Question: My application for sends and receives data from/to my phone - basically a 2-way communication through the API.
I am trying to take a file from my phone and when it's uploaded do something with it, (play it for example if it's an audiofile).
But when I upload the file on my phone and then I list the pushes on my computer and get that exact push, the file-URLL is restricted.
I got following XML error-response showing "Access Denied" as message:

> 403: Forbidden
How would I approach this?
Here is the code for the application:
'''
def play_sound(url):
#open the url and then write the contents into a local file
open("play.mp3", 'wb').write(urlopen(url))
#playsound through the playsound library
playsound("play.mp3", False)
pb = pushbullet.Pushbullet(API_KEY, ENCRYPTION_PASSWORD)
pushes = pb.get_pushes()
past_pushes = len(pushes)
while True:
time.sleep(3)
# checks for new pushes on the phone and then scans them for commands
pushes = pb.get_pushes()
number_pushes = len(pushes) - past_pushes
if number_pushes != 0:
past_pushes = (len(pushes) - number_pushes)
try:
for i in range(number_pushes):
push = pushes[i]
push_body = push.get("body")
if push_body is not None:
play = False
if push_body == "play":
play = True
elif play:
#only runs if the user has asked to play something
#beforehand
play = False
url = push.get('file_url')
#play sound from url
#this is where I get my 403: forbidden error
if url is not None and ".mp3" in url:
play_sound(url)
except Exception as e:
print(e)
'''
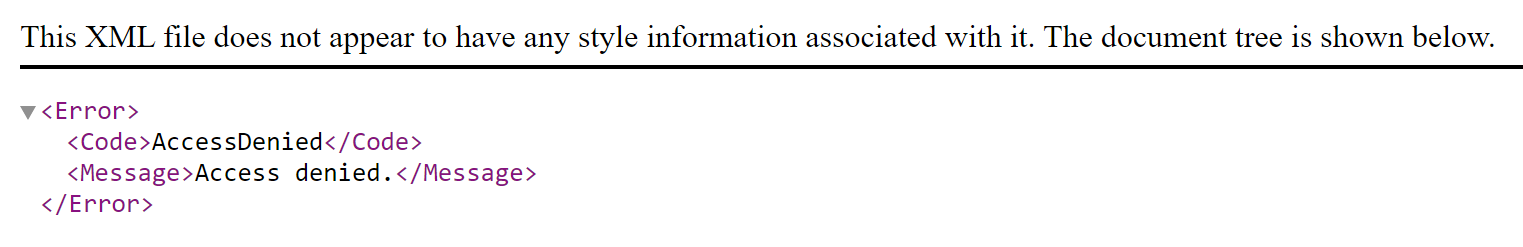
Answer: From the <URL>...
> To authenticate for the API, use your access token in a header like 'Access-Token: <your_access_token_here>'.
You're using 'urlopen(url)' without any header information, so the request is denied.
So, try something like the following
'''
from urllib.request import Request, urlopen
req = Request('https://dl.pushbulletusercontent.com/...')
req.add_header('Access-Token', '<your token here>')
content = urlopen(req).read()
with open('sound.mp3', 'wb') as f:
f.write(content)
'''
Reference: <URL>